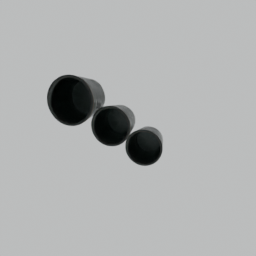
Label: decoration